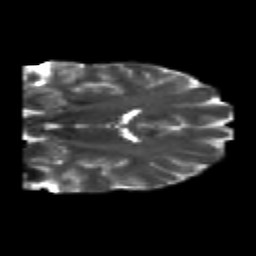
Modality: T2w
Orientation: coronal
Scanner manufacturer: siemens
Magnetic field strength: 3 T
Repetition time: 6.8 s
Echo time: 0.093 s